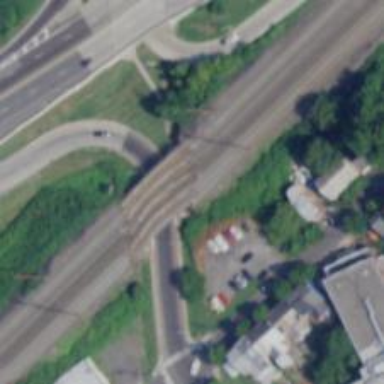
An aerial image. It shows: Bridge with electrified railway tracks featuring contact line.